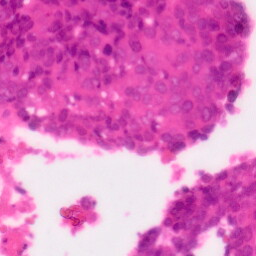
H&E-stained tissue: Colon